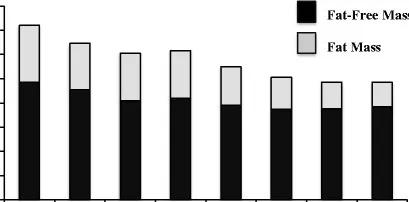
Anthropometrical changes over the 14-week period of study.
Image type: chart (chart)